Question: I want to create Timeline like in iPhone

The event time can be 9.42 and it should start drawing below dash line of 9.30 with the % of how far from 9.30.
The only way I can think of is using 'ScrollView' with 'FrameLayout' and programatically add timeline.
'''
<ScrollView
android:id="@+id/scrollView1"
android:layout_width="match_parent"
android:layout_height="0dp"
android:layout_weight="1" >
<FrameLayout
android:id="@+id/timeline"
android:layout_width="match_parent"
android:layout_height="wrap_content" >
</FrameLayout>
</ScrollView>
'''
It can be better if I able to use 'ListView' instead of 'ScrollView' but I don't know how to freedomly place The event across the cells because If event start from 10.50.
The text that describes this event has to cross the cell.
Can someone suggest me?
Thanks.
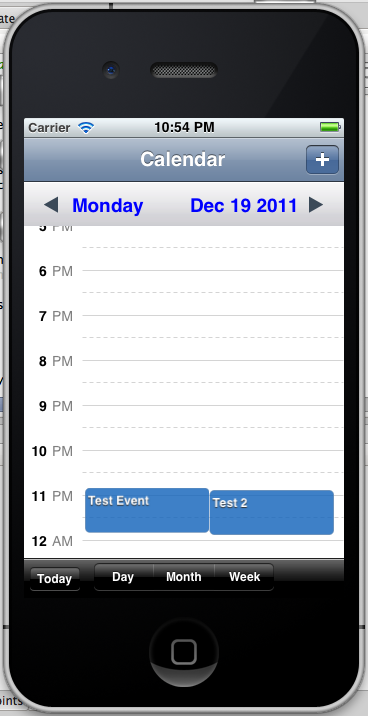
Answer: Bumped into the same issue recently. I've started with your idea of framelayout with a bunch of views on top of it, but wasn't really pleased with performance and an amount of work I have to do to draw and customize, say, a grid below items.
So a solution I went ahead and integrated was to extend 'View' class, override its 'onDraw' and related methods and just draw whatever I need there.
In this case I get an enormous amount of control over what's happening and how I want it to look like. Needless to say that I could and did implement some performance improvements like caching underlying grid into a bitmap and whatnot, which is quite hard to achieve when you work with something as high-level as composition of layouts and views.
In any case you, or whoever is having the same issue, might want to start with something simple, like (code is off the top of my head):
'''
public class MyDayTimeline extends View {
String [] timeMarkers; // time strings, like "9.00 AM" or something
Rect [] eventRects; // a bunch of rectangles, which correspond to your events
final int rowCount;
final int rowHeightPx;
final int firstColumnWidthPx;
// ..... constructors, size and painting initialization, event position calculation and whatnot
@Override
protected void onDraw(Canvas canvas) {
canvas.drawLine(firstColumnWidthPx, 0, firstColumnWidthPx, getMeasuredHeight(), delimeterLinesPaint); // draw a delimeter between time markers and the rest of the control space
for (int i = 1; i < rowCount; i++) {
canvas.drawLine(0, i * rowHeightPx, getMeasuredWidth(), i * rowHeightPx, delimeterLinesPaint); // draw a bunch of lines separating each hour
}
for(int i = 0; i < eventRects.size(); i++) { // draw a bunch rectangles, each representing an event
canvas.drawRect(eventRects[i], eventPaintBackgroundPaint);
canvas.drawRect(eventRects[i], eventPaintBorderPaint);
}
}
}
'''
At a glance an amount of work needed to be done seems to be quite overwhelming, but it's not actually, if you first plan what you need to do and then do it. I went with something like this:
1. Start with drawing a simple timeline grid in an onDraw() override, with all sizes and colors being hardcoded.
2. Override onMeasure() and onSizeChanged(), start changing your size-controlling fields accordingly. I went with simple size determining where I take all available space width-wise and boldly require 24 * rowHeightPx height-wise, regardless of measure specifications.
3. With 'canvas.drawText()' put a bunch of time milestones in the time grid.
4. Come up with a structure to define your events. I went with start and end date/time, some subject string and an array of rectangles. When size of control changes, I re-calculate rectangles, which each event should take.
5. Implement event drawing in onDraw() having your previously defined structure and position calculation in place.
6. Handle specific cases, like events spanning across several days.
7. Start handling taps with onTouchEvent() or something. Add some logging to see if you perform your hit tests correctly, start redrawing your event frames with highlighted colors if needed and whatnot.
8. Make your control better from a re-usability standpoint. Define getters and setters for some properties, define custom attributes in attrs.xml, implement handling of those in your intialization code. Expose some custom listeners, like an EventClickedListener, or something.
9. Add some supporting controls on top of that. Wrap the whole thing in a ScrollView, I went with a ViewPager to handle horizontal swipes and show previous/next day/week/month.
10. Given an almost ready day timeline, extract base class from it and start working on other timelines, like week and month ones.
And then just continue improving your control(s) until you and your teammates are happy with the result. Obviously, you'll need to constantly test, debug and fix your control on each step, so having a bunch of testcases is very helpful.
I also had some problems using standard Calendar API, when I was working on week and month overviews, so you might consider using other libraries, like Joda Time, but that's another story.